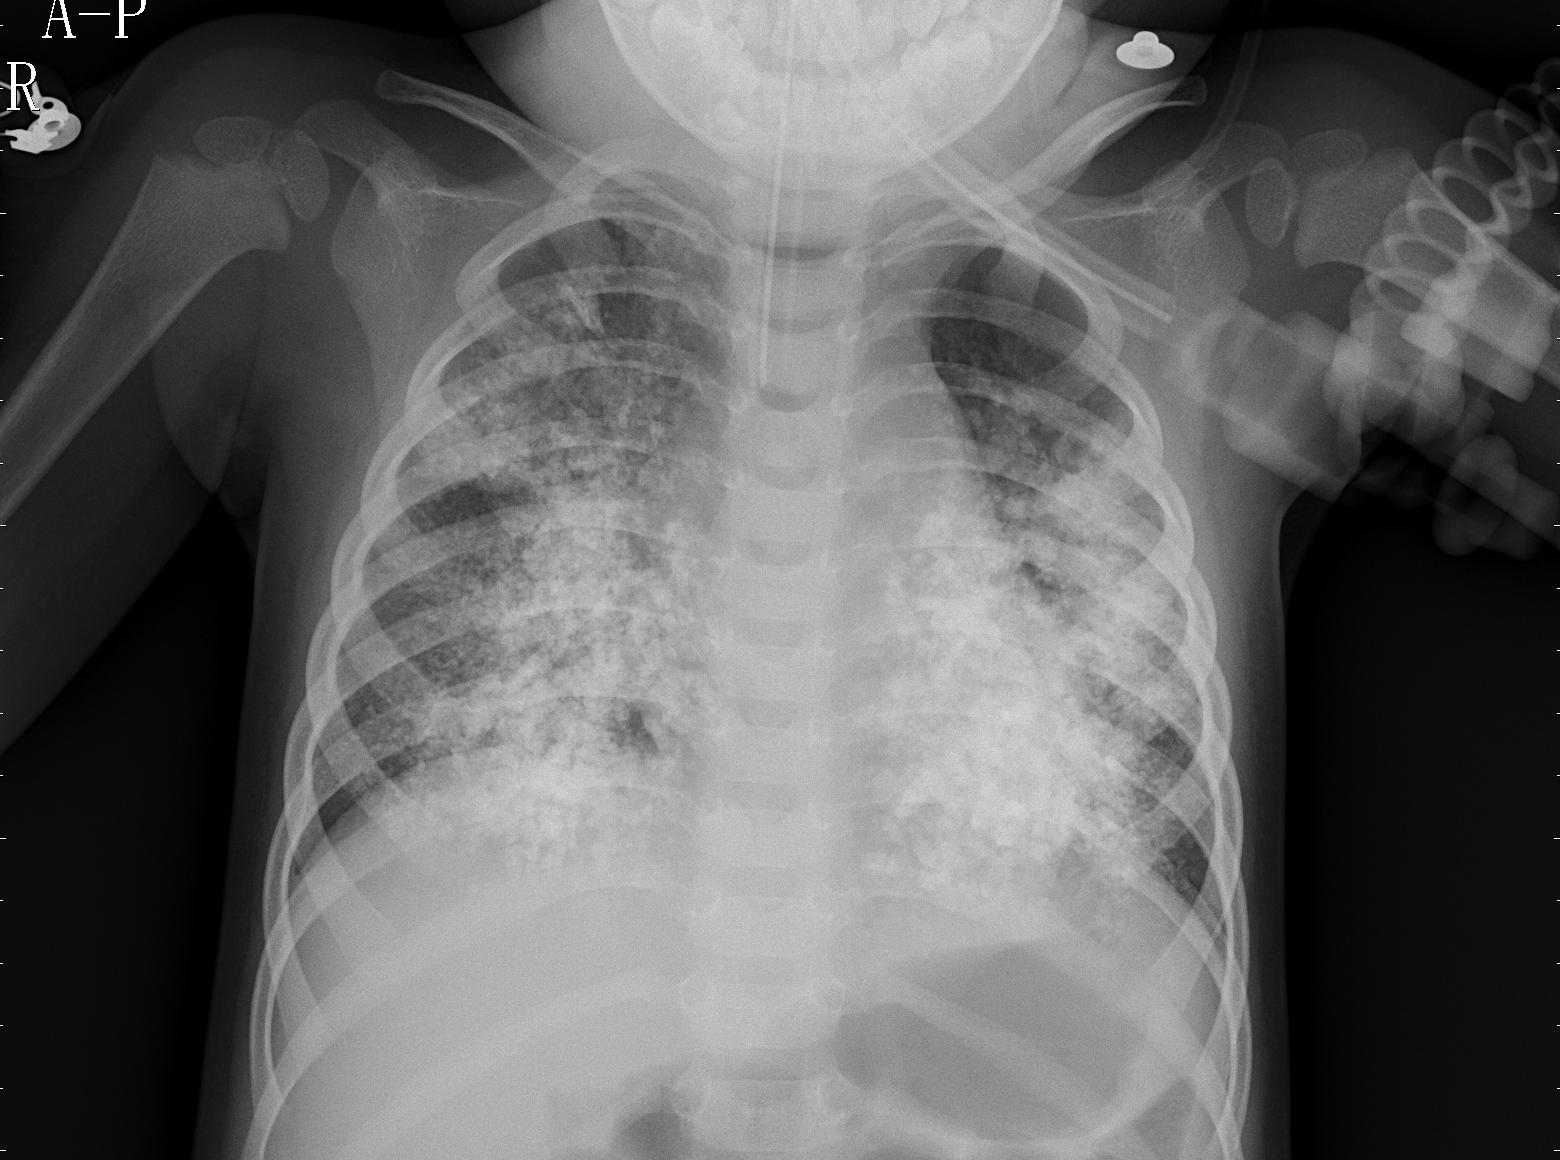
Diagnosis: PNEUMONIA